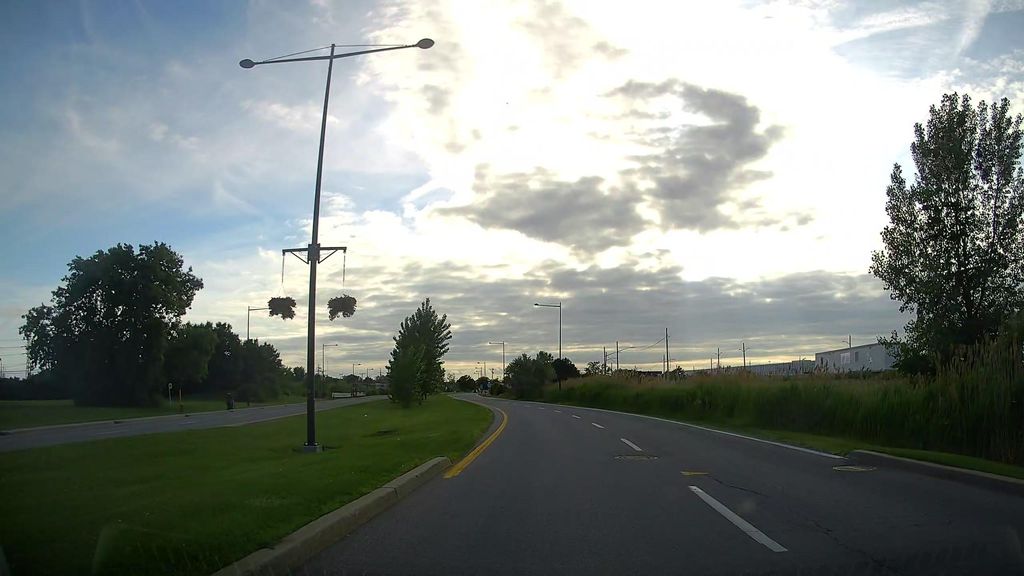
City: montreal